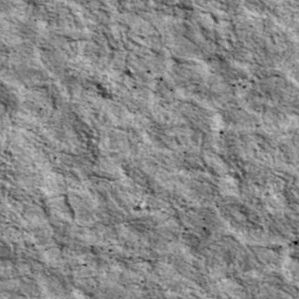
Label: non_frost